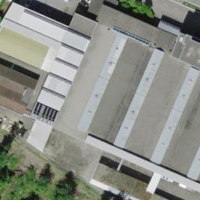
EUNIS habitat code: 54
Species observed at this site:
Lythrum salicaria
Epilobium hirsutum